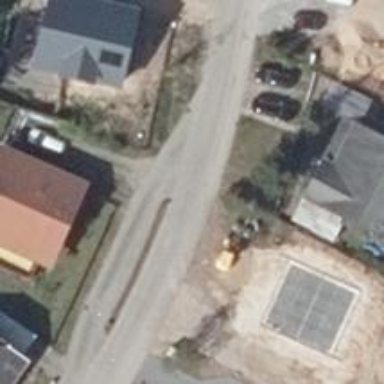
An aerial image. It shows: Residential road.